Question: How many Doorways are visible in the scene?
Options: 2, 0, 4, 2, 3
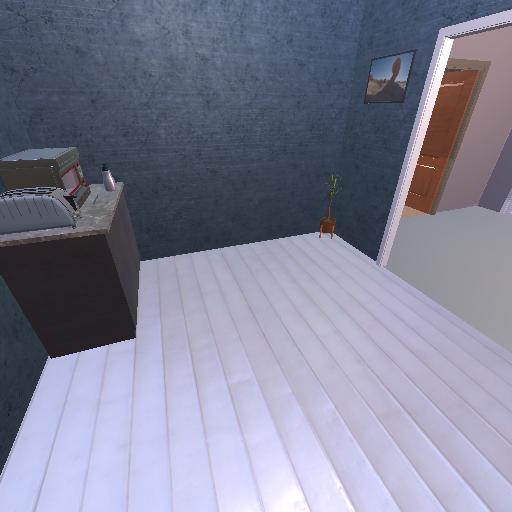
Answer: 2